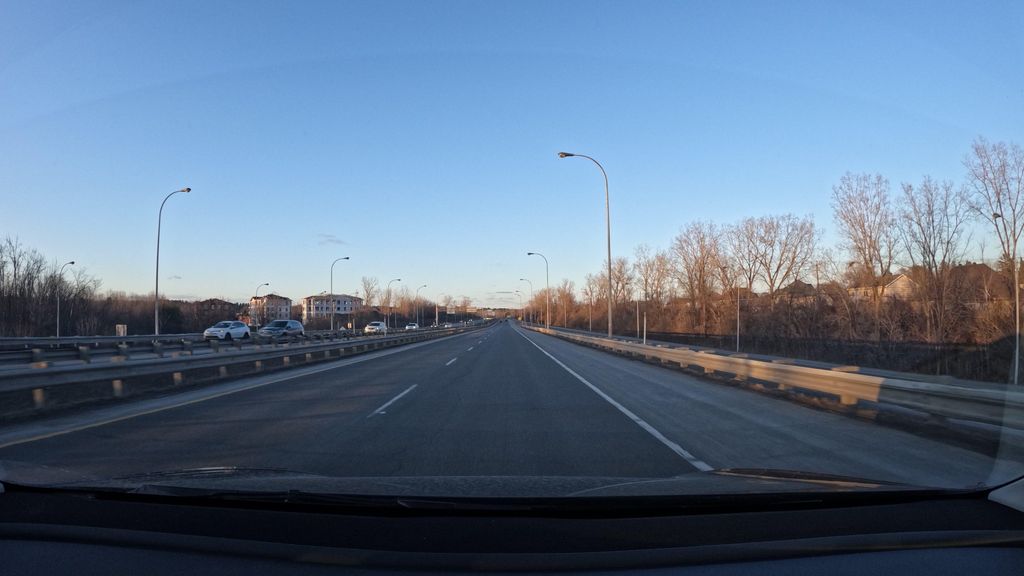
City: montreal